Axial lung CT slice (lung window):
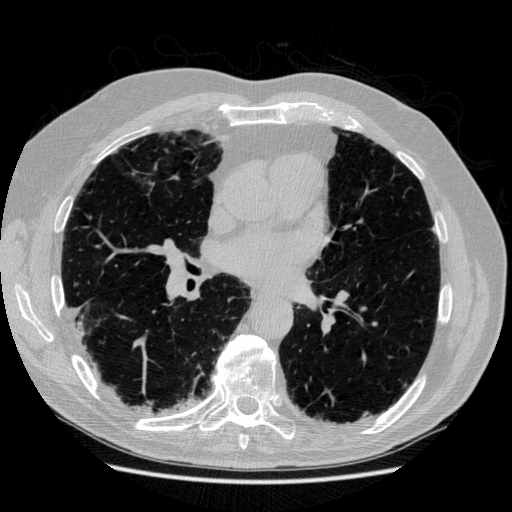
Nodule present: no